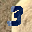
Label: 3